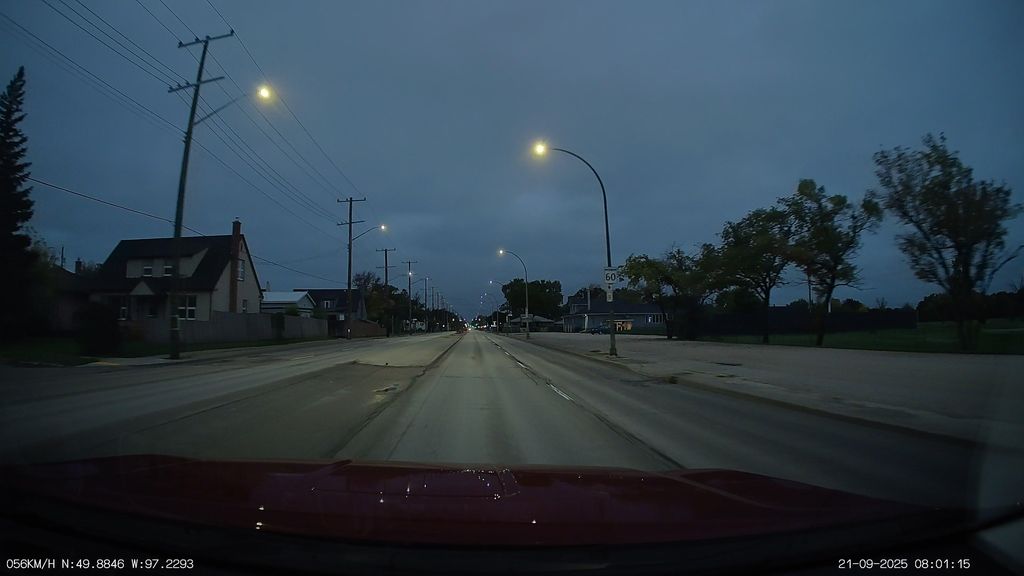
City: winnipeg